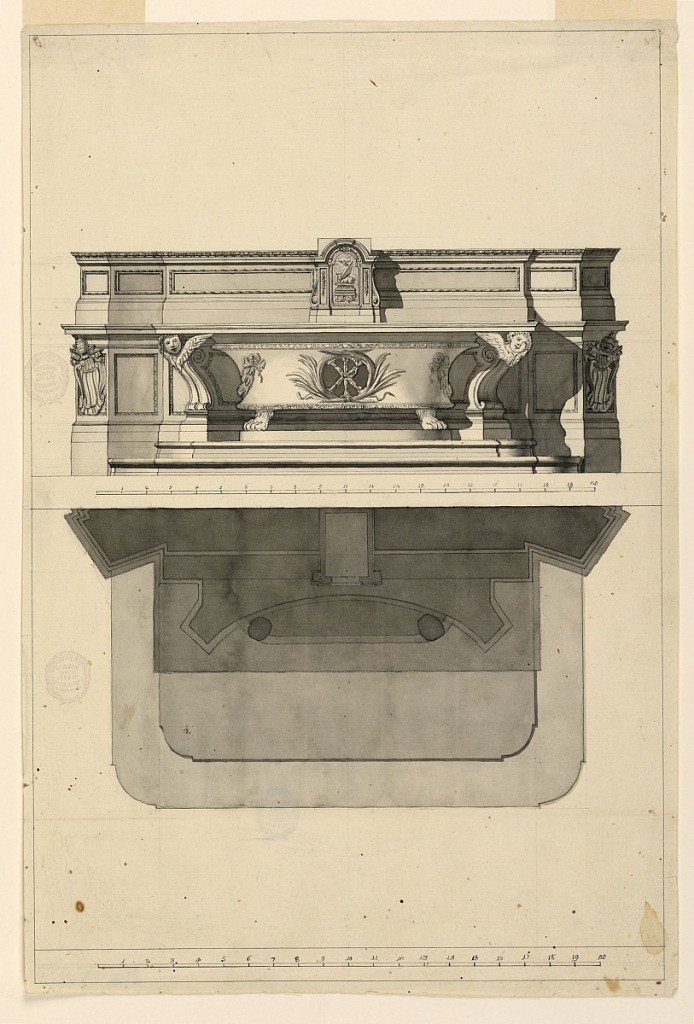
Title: Project for an altar
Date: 1740–1758
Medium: Pencil, pen, black ink, brush and grey water color on light yellow paper
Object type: Drawing
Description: Vertical composition of an altar. The mensa is the inner, lower part of the structure. The front of the sepulchre has the shape of a sarcophagus on lion's feet. In the center is an opening with palm branches. The front of the mensa is supported by volutes with cherubim. The coat of arms of Pope Benedict XIV is featured on the sides. In the middle, the tabernacle is shown with a door with the apocalyptic lamb and dove of the Holy Spirit. A scale is feautred in the middle, along with the plan shown beneath. Another scale is included at the bottom.